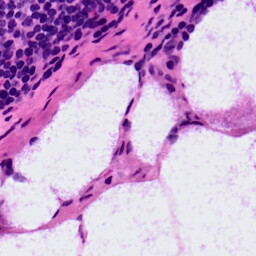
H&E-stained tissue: LymphNode